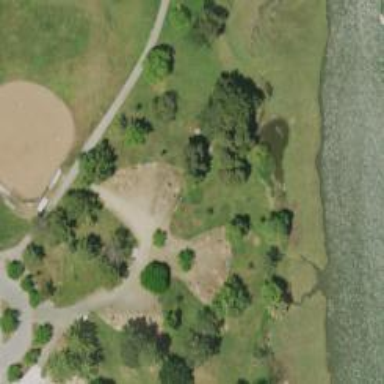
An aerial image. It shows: Picnic site for tourists.